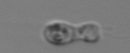
Label: Amoeba